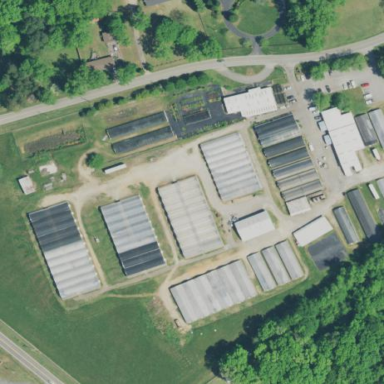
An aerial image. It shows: Greenhouse used for horticulture.